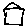
Label: house